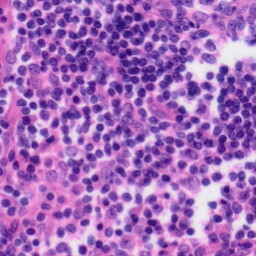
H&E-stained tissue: Tonsil